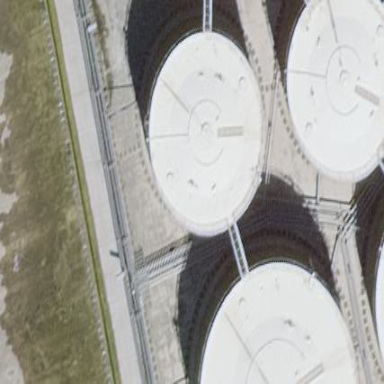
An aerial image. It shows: Storage tank building.